Field crop: maize
Growth stage: 2
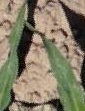
Species: maize